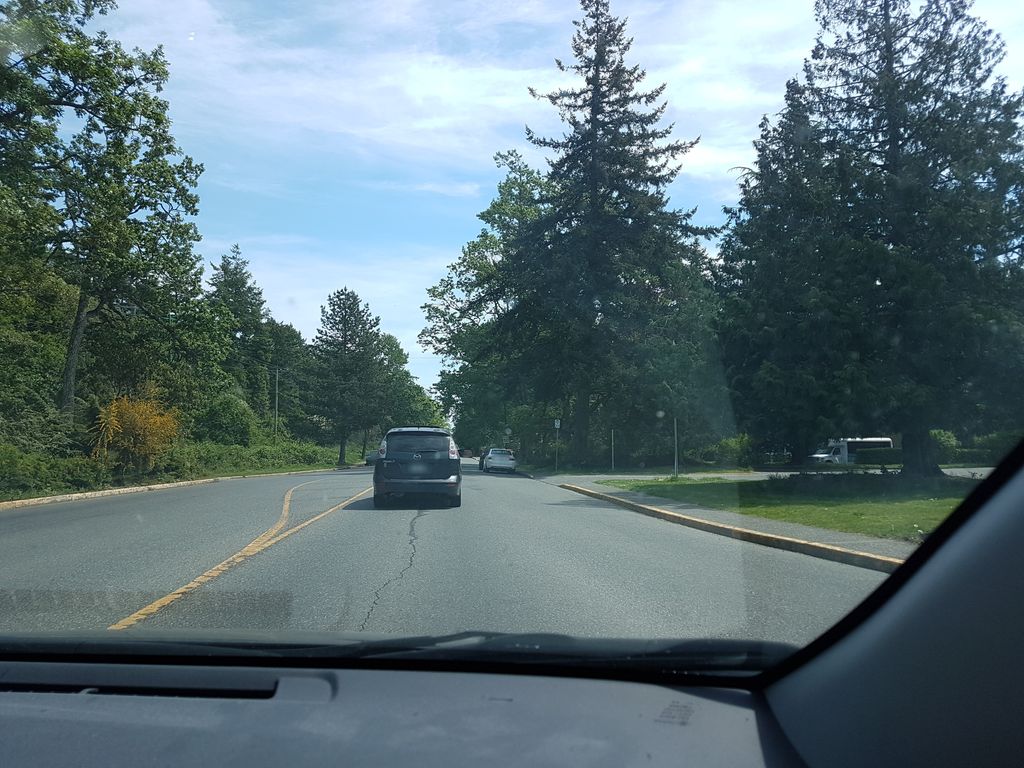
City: victoria